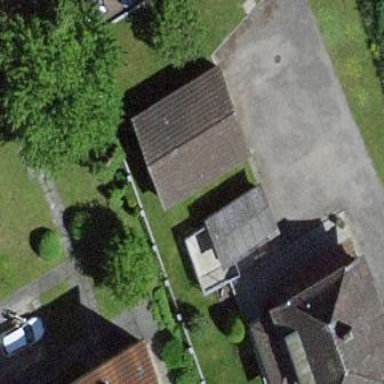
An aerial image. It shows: Garage building.